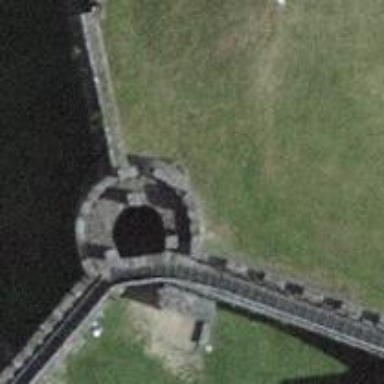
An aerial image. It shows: Defensive tower.